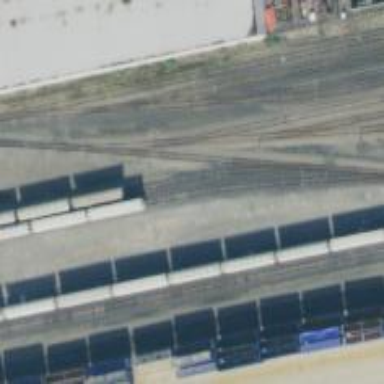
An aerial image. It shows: Railway yard.